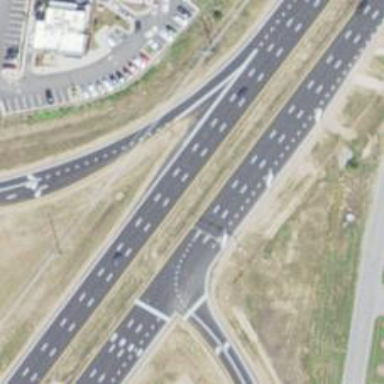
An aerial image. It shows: Trunk link highway.